Field crop: maize
Growth stage: 2
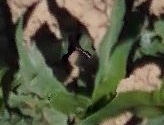
Species: maize